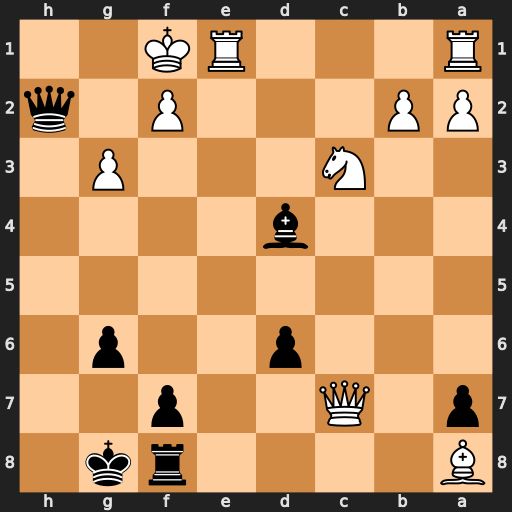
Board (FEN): B4rk1/p1Q2p2/3p2p1/8/3b4/2N3P1/PP3P1q/R3RK2
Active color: b
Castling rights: -
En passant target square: -
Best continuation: Qxf2#